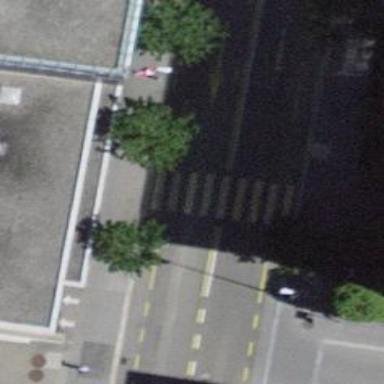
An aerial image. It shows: Zebra crossing on the road.